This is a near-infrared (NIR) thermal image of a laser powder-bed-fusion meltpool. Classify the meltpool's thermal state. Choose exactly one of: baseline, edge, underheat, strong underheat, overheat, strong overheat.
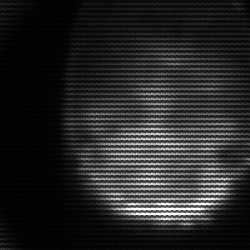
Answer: edge